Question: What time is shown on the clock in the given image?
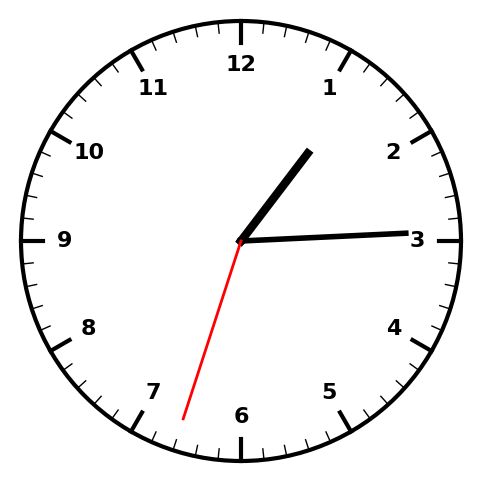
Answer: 01:14:33